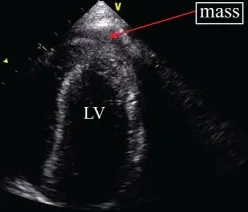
(C) Echocardiography after two months. The masses around the left ventricle and left atrium, pericardial effusion are not displayed. LA=left atrium; RA=right atrium; LV=left ventricle; RV=right ventricle.
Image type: radiology (ultrasound)